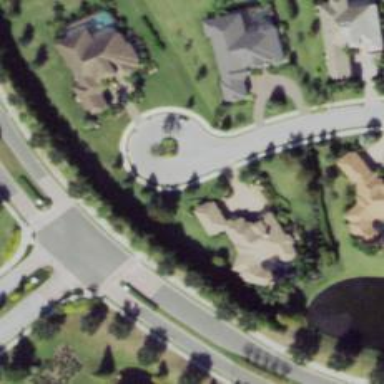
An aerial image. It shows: Turning loop on the road.